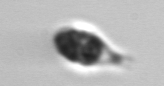
Label: Mesodinium